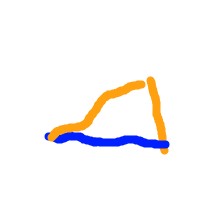
Shape: triangle